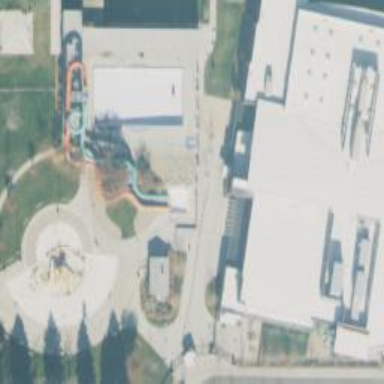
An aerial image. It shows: Water slide attraction.